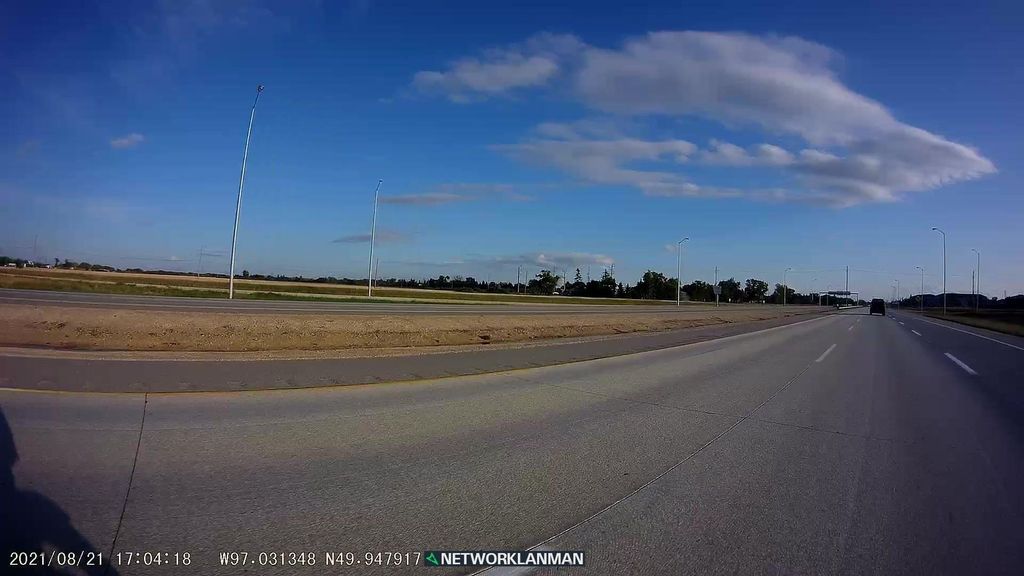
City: winnipeg